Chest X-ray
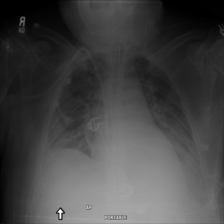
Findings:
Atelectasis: positive
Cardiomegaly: negative
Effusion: positive
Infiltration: positive
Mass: negative
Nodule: negative
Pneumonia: negative
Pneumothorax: negative
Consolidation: negative
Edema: positive
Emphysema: negative
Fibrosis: negative
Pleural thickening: negative
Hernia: negative